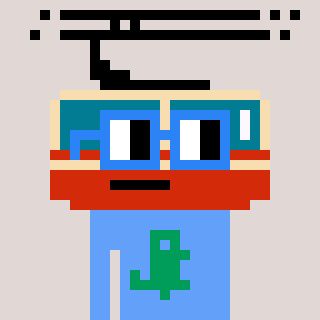
a pixel art character with square blue glasses, a tram wagon-shaped head and a blue-colored body on a warm background